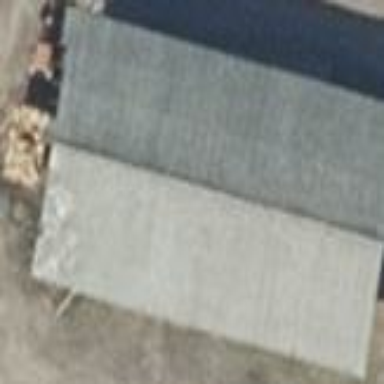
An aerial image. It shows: Gabled grey-colored farm auxiliary building with the roof oriented along its structure.